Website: bh-photo
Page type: gifting
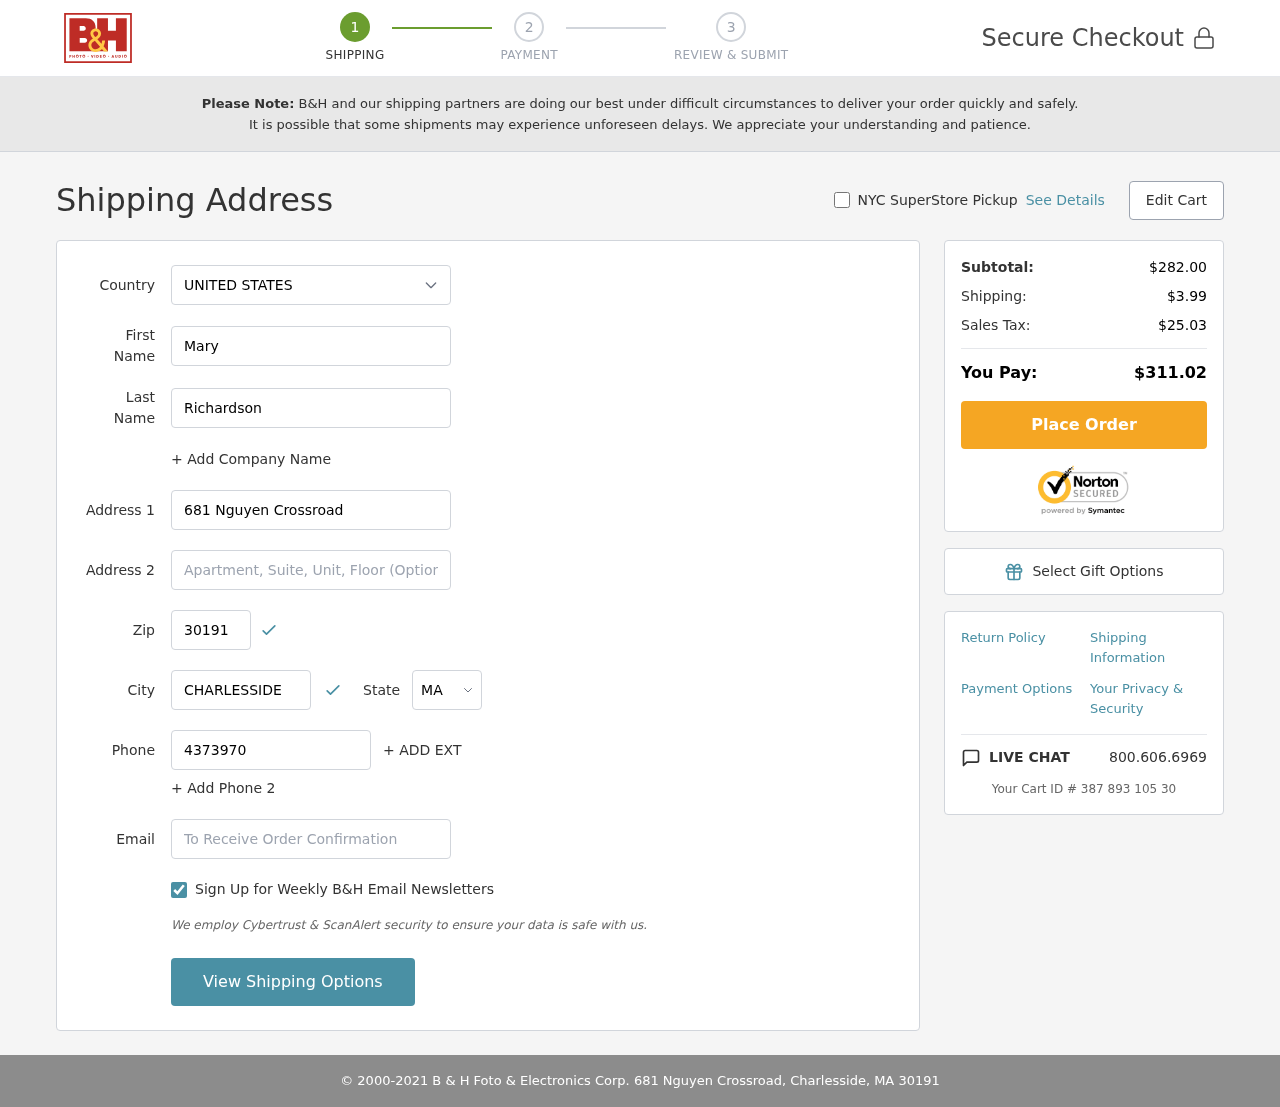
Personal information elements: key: PII_CITY
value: Charlesside
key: PII_COUNTRY
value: United States
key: PII_EMAIL
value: maryrichardson@gmail.com
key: PII_FIRSTNAME
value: Mary
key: PII_LASTNAME
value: Richardson
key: PII_PHONE
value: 4373970331
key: PII_POSTCODE
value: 30191
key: PII_STATE_ABBR
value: MA
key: PII_STREET
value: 681 Nguyen Crossroad
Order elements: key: ORDER_SUBTOTAL
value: $282.00
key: ORDER_SHIPPING_COST
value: $3.99
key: ORDER_TAX
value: $25.03
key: ORDER_TOTAL
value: $311.02
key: ORDER_ID
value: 387 893 105 30